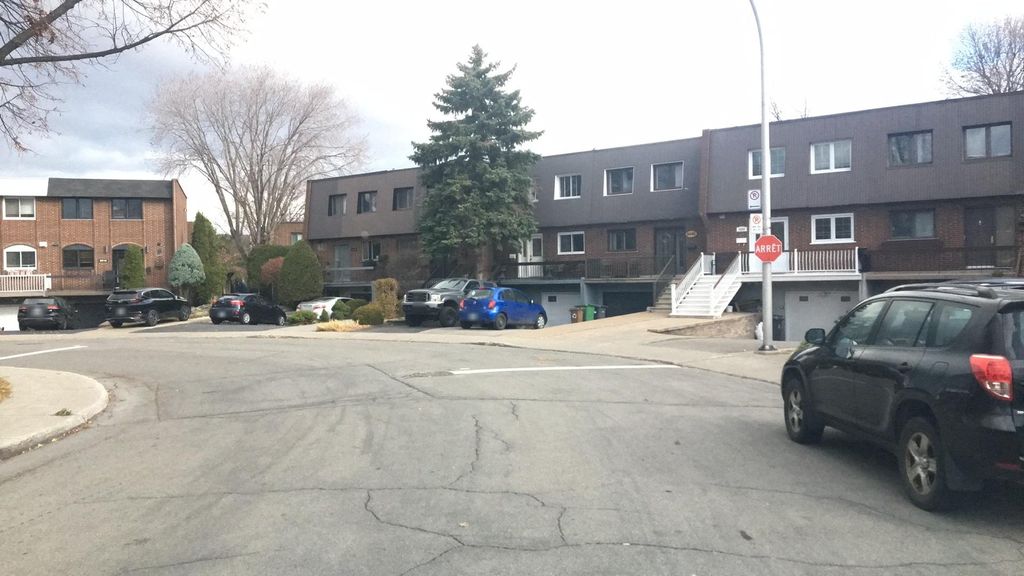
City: montreal